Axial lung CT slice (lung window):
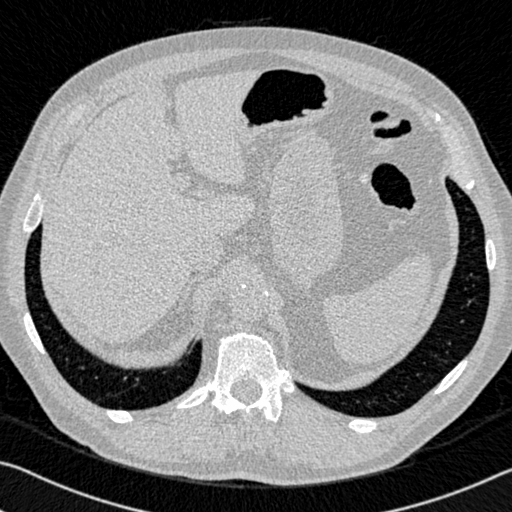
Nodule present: no